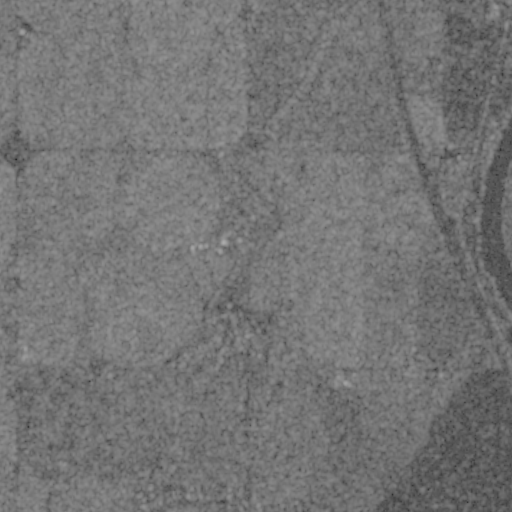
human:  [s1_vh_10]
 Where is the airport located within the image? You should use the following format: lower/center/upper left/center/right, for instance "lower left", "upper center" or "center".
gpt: The airport is located in the lower right of the image.
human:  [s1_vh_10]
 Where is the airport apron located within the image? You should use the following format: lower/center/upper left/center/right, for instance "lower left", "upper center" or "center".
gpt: The airport apron is located in the lower right of the image.
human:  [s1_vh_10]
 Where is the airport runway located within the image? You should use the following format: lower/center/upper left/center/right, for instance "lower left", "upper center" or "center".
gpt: The airport runway is located in the lower right of the image.
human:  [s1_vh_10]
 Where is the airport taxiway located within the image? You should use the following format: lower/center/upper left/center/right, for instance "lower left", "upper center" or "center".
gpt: The airport taxiway is located in the lower right of the image.
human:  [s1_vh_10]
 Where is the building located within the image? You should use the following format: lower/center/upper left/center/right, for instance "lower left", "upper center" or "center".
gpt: The building is located in the lower right of the image.
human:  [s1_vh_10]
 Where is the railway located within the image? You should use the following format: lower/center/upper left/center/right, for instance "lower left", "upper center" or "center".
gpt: The railway is located in the right of the image.
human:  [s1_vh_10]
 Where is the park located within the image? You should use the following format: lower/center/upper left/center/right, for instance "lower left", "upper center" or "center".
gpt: There is no park in the image.

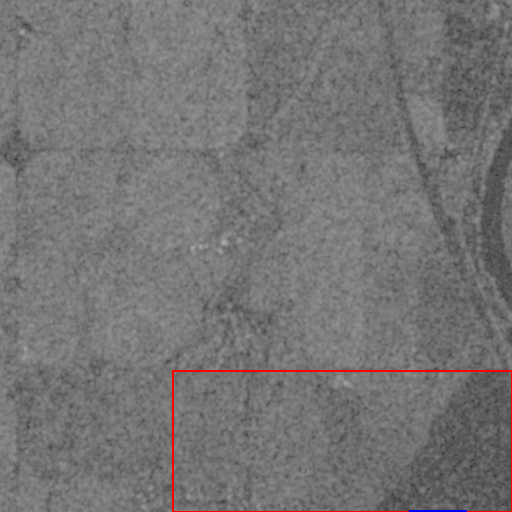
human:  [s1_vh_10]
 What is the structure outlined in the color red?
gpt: The structure outlined in red is an airport.
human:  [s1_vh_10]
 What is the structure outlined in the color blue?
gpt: The structure outlined in blue is an airport apron.
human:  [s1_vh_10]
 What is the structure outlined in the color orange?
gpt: There is no orange outline.